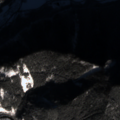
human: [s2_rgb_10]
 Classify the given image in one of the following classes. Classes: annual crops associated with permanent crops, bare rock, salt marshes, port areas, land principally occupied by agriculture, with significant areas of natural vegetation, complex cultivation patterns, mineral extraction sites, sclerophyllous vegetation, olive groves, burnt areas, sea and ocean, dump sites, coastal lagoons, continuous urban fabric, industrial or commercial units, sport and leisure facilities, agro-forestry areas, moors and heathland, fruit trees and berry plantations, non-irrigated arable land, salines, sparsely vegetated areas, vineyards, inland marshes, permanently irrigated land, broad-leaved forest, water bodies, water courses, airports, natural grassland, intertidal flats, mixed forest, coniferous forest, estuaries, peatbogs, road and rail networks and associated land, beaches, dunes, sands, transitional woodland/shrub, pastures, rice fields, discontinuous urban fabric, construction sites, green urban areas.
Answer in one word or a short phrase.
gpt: discontinuous urban fabric, coniferous forest